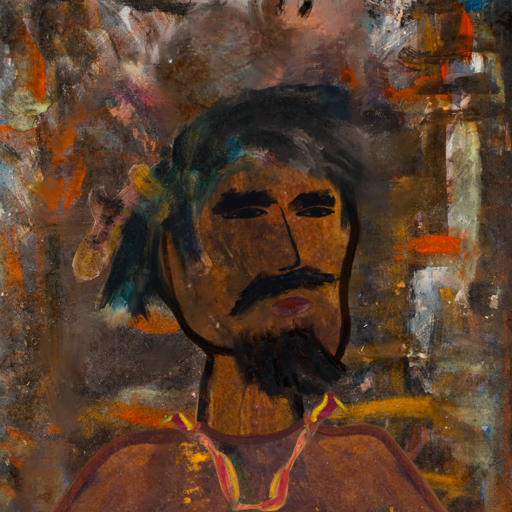
Background: GypsyQueen, Head And Neck Side: Mosgoul, Face Side: Mosgoul, Bust: Comrade, Hair Side: Pipe, Head Accessory: Blank, Second Necklace: Gypsy_Mother_1, Necklace: Blank, Baby: Blank